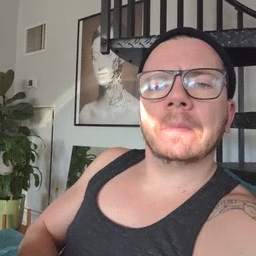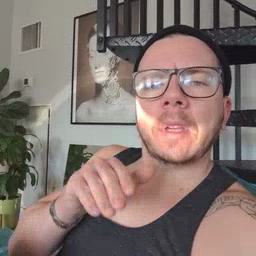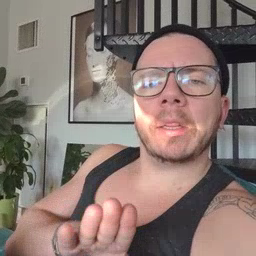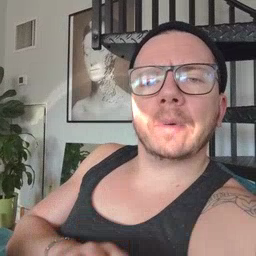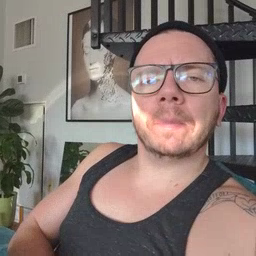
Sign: into